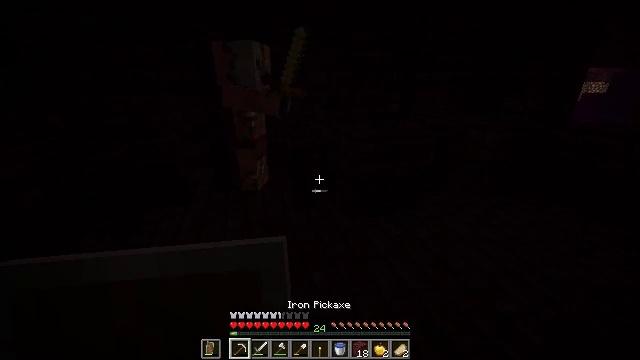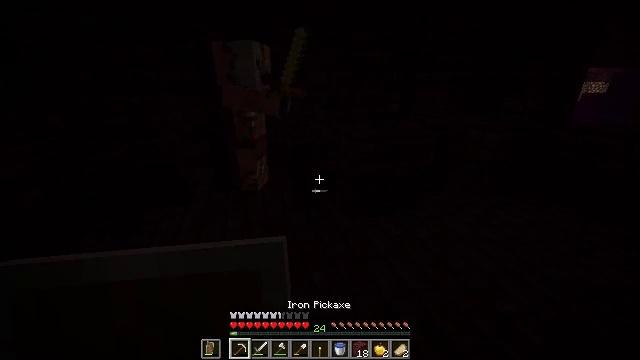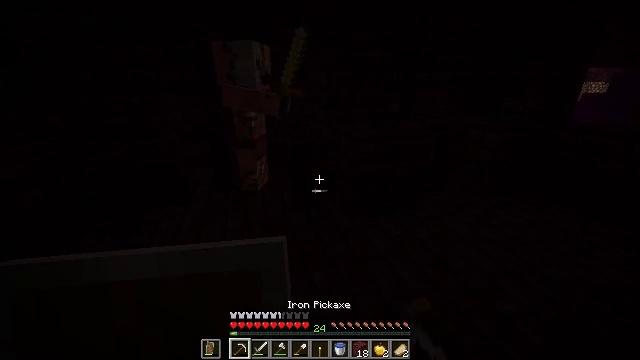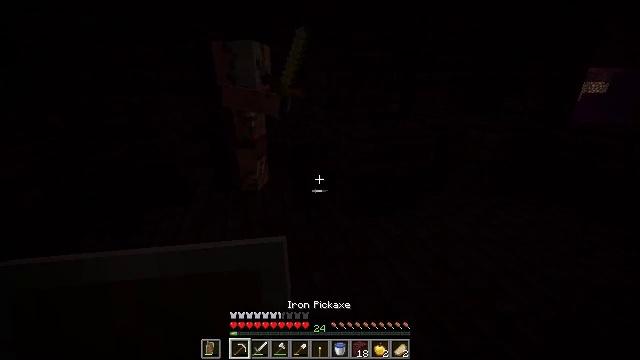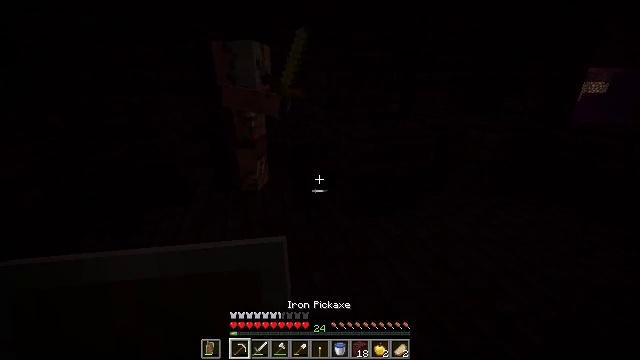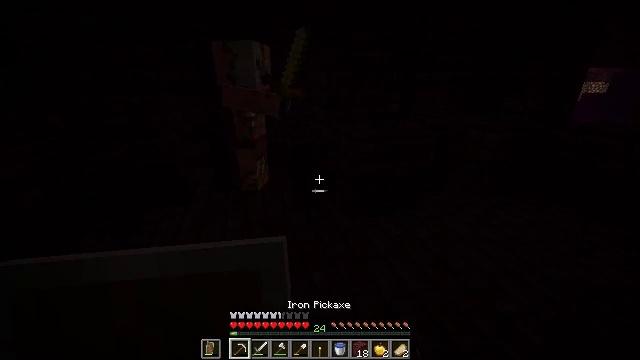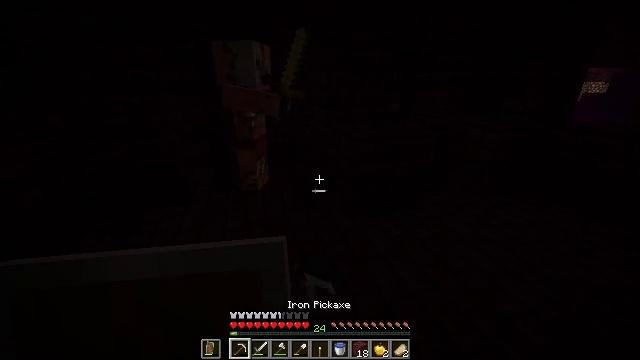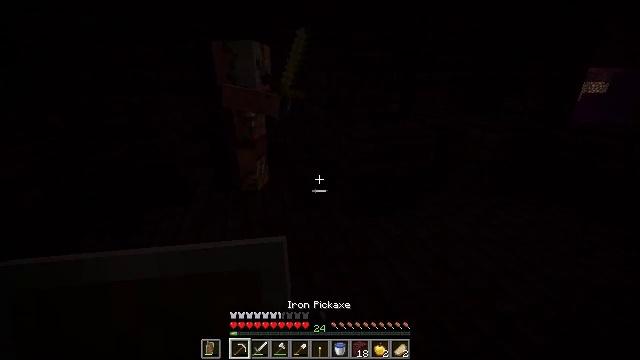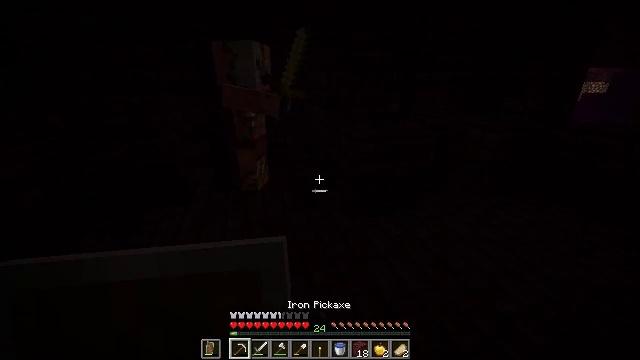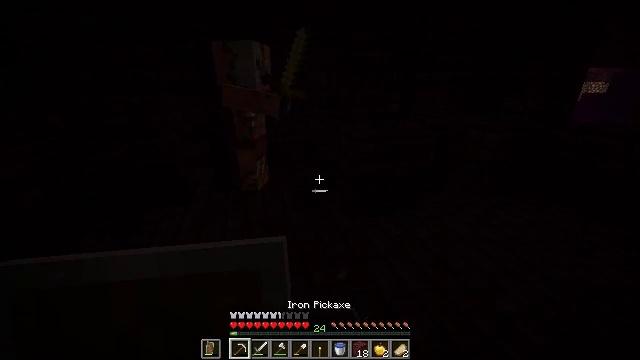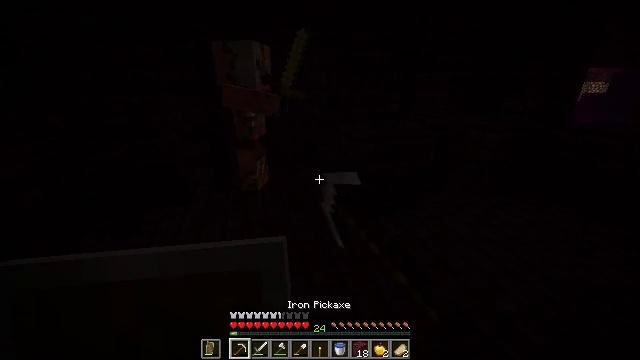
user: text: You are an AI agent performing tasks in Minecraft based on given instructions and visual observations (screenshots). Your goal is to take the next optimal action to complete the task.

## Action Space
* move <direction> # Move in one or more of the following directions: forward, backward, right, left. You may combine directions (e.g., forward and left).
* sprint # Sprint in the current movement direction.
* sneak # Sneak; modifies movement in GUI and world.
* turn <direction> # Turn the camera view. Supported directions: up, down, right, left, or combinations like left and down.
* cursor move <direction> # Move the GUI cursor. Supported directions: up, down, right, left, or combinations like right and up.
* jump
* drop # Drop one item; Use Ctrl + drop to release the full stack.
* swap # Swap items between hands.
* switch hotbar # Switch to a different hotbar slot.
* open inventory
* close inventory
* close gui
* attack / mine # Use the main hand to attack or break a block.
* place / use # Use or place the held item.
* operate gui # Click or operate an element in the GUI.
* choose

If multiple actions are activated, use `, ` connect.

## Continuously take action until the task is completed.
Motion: motion action
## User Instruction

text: Gather nether brick fence pieces for building.
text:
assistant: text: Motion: attack / mine, switch to hotbar 1
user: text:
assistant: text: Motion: attack / mine, switch to hotbar 1
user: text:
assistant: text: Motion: attack / mine, switch to hotbar 1
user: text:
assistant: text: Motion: attack / mine
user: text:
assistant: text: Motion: attack / mine
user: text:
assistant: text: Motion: attack / mine
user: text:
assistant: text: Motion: attack / mine
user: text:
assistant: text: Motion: attack / mine
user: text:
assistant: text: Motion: attack / mine
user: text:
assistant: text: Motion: attack / mine
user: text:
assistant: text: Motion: attack / mine